Question: I'm trying to upgrade some of my Ruby on Rails projects from Capistrano 2.x to Capistrano 3.x.
I followed this great <URL> to setup configuration files. My configuration files looks like this:
'''
require 'capistrano/setup'
require 'capistrano/deploy'
require 'capistrano/rails'
Dir.glob('lib/capistrano/tasks/*.rake').each { |r| import r }
'''
'''
lock '3.4.0'
set :scm, :git
set :deploy_user, "deploy"
set :repo_url, "git_url"
set :application, "app_name"
set :local_app, "193/#{application}"
set :deploy_to, "/home/#{deploy_user}/rails/#{application}"
set :pty, true
set :ssh_options, {:forward_agent => true}
set :linked_files, %w{config/database.yml config/secrets.yml}
set :linked_dirs, %w{log tmp/pids tmp/cache tmp/sockets vendor/bundle public/system}
###
# BBDD settings
#
set :db_passwd, "db_password"
set :db_name, "db_name_production"
'''
'''
set :stage, :production
set :rails_env, :production
set :server_ip, "xxx.xxx.xxx.xxx"
server server_ip, user: 'deploy', roles: %w{web app db}
role :app, server_ip
role :web, server_ip
role :db, server_ip, :primary => true
'''
Now, when I try to show my Capistrano tasks or when I try to deploy my project, Capistrano throws me an error.
> (Backtrace restricted to imported tasks) cap aborted! NoMethodError:
undefined method 'map' for :roles:Symbol(See full trace by running task with --trace)

I spent one day Googling with no results. Any idea?
cap production deploy:setup --trace
'''
cap aborted!
NoMethodError: undefined method 'map' for :roles:Symbol
/Users/carro/.rvm/gems/ruby-1.9.3-p547/gems/rake-10.4.2/lib/rake/task.rb:309:in 'set_arg_names'
/Users/carro/.rvm/gems/ruby-1.9.3-p547/gems/rake-10.4.2/lib/rake/task_manager.rb:40:in 'define_task'
/Users/carro/.rvm/gems/ruby-1.9.3-p547/gems/rake-10.4.2/lib/rake/task.rb:365:in 'define_task'
/Users/carro/.rvm/gems/ruby-1.9.3-p547/gems/rake-10.4.2/lib/rake/dsl_definition.rb:66:in 'task'
/Users/carro/Sites/193/capistrano/lib/capistrano/tasks/deploy.rake:4:in 'block in <top (required)>'
/Users/carro/.rvm/gems/ruby-1.9.3-p547/gems/rake-10.4.2/lib/rake/task_manager.rb:209:in 'in_namespace'
/Users/carro/.rvm/gems/ruby-1.9.3-p547/gems/rake-10.4.2/lib/rake/dsl_definition.rb:147:in 'namespace'
/Users/carro/Sites/193/capistrano/lib/capistrano/tasks/deploy.rake:1:in '<top (required)>'
/Users/carro/.rvm/gems/ruby-1.9.3-p547/gems/rake-10.4.2/lib/rake/rake_module.rb:28:in 'load'
/Users/carro/.rvm/gems/ruby-1.9.3-p547/gems/rake-10.4.2/lib/rake/rake_module.rb:28:in 'load_rakefile'
/Users/carro/.rvm/gems/ruby-1.9.3-p547/gems/rake-10.4.2/lib/rake/default_loader.rb:10:in 'load'
/Users/carro/.rvm/gems/ruby-1.9.3-p547/gems/rake-10.4.2/lib/rake/application.rb:767:in 'load_imports'
/Users/carro/.rvm/gems/ruby-1.9.3-p547/gems/capistrano-3.4.0/lib/capistrano/application.rb:93:in 'load_imports'
/Users/carro/.rvm/gems/ruby-1.9.3-p547/gems/rake-10.4.2/lib/rake/application.rb:697:in 'raw_load_rakefile'
/Users/carro/.rvm/gems/ruby-1.9.3-p547/gems/rake-10.4.2/lib/rake/application.rb:94:in 'block in load_rakefile'
/Users/carro/.rvm/gems/ruby-1.9.3-p547/gems/rake-10.4.2/lib/rake/application.rb:176:in 'standard_exception_handling'
/Users/carro/.rvm/gems/ruby-1.9.3-p547/gems/rake-10.4.2/lib/rake/application.rb:93:in 'load_rakefile'
/Users/carro/.rvm/gems/ruby-1.9.3-p547/gems/rake-10.4.2/lib/rake/application.rb:77:in 'block in run'
/Users/carro/.rvm/gems/ruby-1.9.3-p547/gems/rake-10.4.2/lib/rake/application.rb:176:in 'standard_exception_handling'
/Users/carro/.rvm/gems/ruby-1.9.3-p547/gems/rake-10.4.2/lib/rake/application.rb:75:in 'run'
/Users/carro/.rvm/gems/ruby-1.9.3-p547/gems/capistrano-3.4.0/lib/capistrano/application.rb:15:in 'run'
/Users/carro/.rvm/gems/ruby-1.9.3-p547/gems/capistrano-3.4.0/bin/cap:3:in '<top (required)>'
/Users/carro/.rvm/gems/ruby-1.9.3-p547/bin/cap:23:in 'load'
/Users/carro/.rvm/gems/ruby-1.9.3-p547/bin/cap:23:in '<main>'
/Users/carro/.rvm/gems/ruby-1.9.3-p547/bin/ruby_executable_hooks:15:in 'eval'
/Users/carro/.rvm/gems/ruby-1.9.3-p547/bin/ruby_executable_hooks:15:in '<main>'
'''
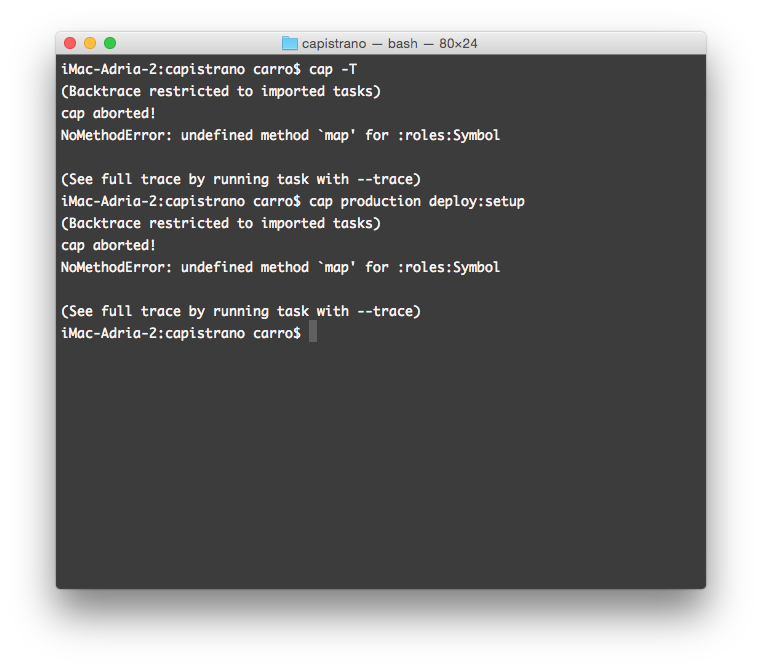
Answer: This is happening because Capistrano tasks are now Rake tasks and Rake expects a construct like this:
'''
task :name, [:arg, :arg] => :dependency do
...
end
'''
Judging from your stack trace you have custom Capistrano tasks defined in '/Users/carro/Sites/193/capistrano/lib/capistrano/tasks/'. You need to convert those to the Capistrano 3 'on ... roles' syntax to make them work.
For example, you would change a Capistrano 2 task like this:
'''
task :dump, :roles => :db do
...
end
'''
to this for Capistrano 3:
'''
task :dump do
on primary roles :db do
...
end
end
'''
See <URL> for more details.